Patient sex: M
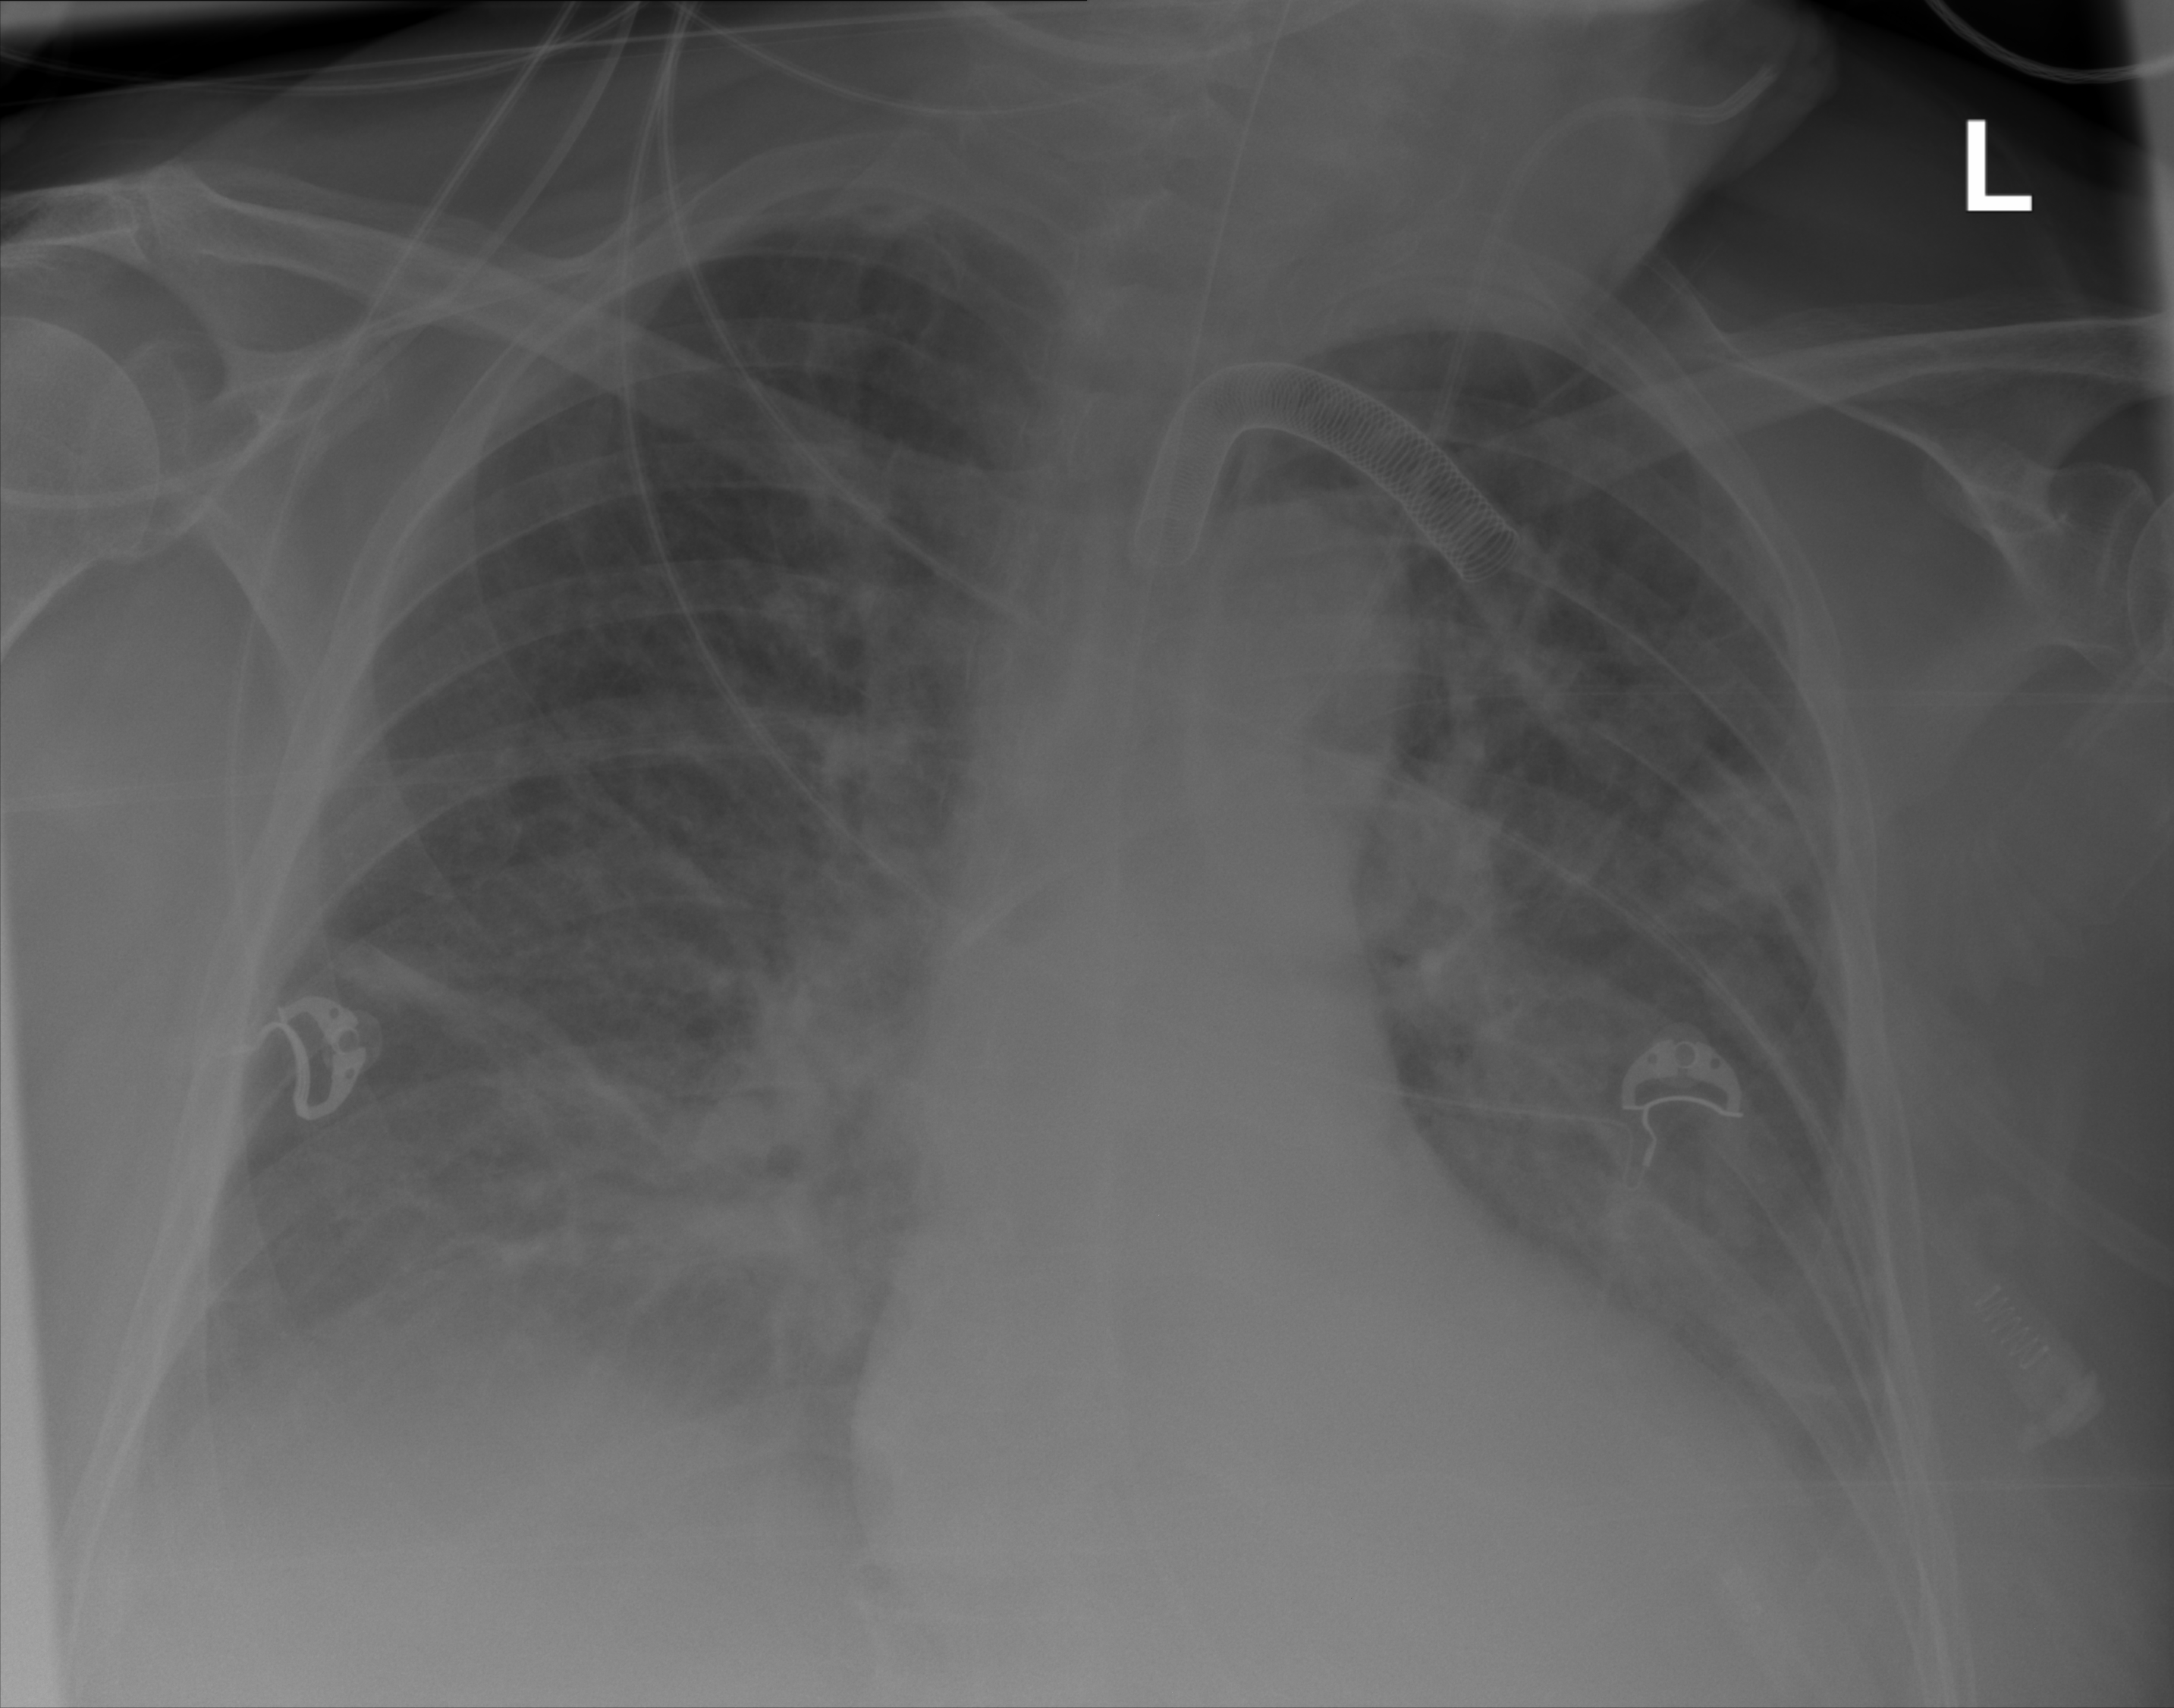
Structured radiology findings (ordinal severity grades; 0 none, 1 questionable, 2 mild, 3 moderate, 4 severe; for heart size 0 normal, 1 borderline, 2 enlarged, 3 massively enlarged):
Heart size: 2
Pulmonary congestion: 2
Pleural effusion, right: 2
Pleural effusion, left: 2
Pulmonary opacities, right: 0
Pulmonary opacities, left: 0
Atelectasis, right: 2
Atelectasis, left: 2